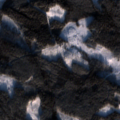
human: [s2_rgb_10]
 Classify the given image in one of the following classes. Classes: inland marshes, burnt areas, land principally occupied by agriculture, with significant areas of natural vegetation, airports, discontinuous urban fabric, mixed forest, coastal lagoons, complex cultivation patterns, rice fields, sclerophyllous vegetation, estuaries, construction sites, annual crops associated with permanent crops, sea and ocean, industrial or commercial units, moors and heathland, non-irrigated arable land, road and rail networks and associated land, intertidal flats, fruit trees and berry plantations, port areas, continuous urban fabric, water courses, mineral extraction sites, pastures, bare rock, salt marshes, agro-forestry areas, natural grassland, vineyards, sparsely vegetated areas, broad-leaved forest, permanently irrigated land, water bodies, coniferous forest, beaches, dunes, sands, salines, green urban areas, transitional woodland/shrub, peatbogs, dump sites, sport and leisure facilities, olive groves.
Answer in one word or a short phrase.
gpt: coniferous forest, mixed forest, transitional woodland/shrub